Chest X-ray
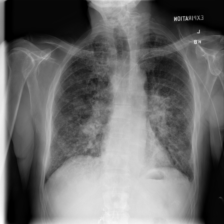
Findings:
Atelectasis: negative
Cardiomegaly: negative
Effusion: negative
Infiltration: negative
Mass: negative
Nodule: negative
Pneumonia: negative
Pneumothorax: negative
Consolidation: negative
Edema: negative
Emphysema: negative
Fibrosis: negative
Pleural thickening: positive
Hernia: negative